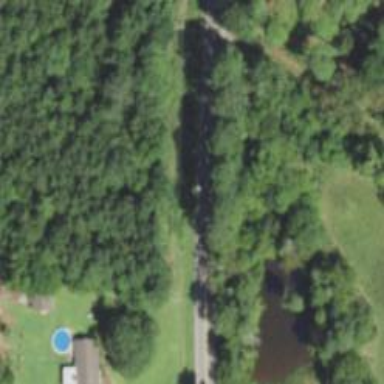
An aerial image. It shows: Culvert tunnel.